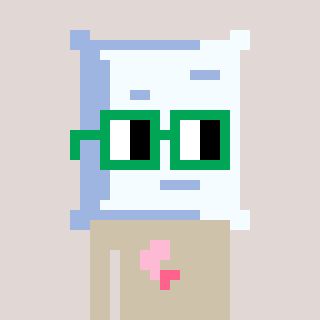
a pixel art character with square green glasses, a pillow-shaped head and a bege-colored body on a warm background